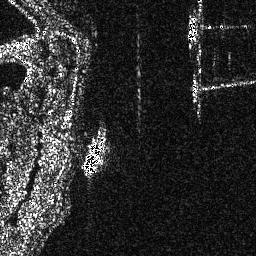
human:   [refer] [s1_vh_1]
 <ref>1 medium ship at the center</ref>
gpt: <box>[[31, 48, 42, 68, 0]]</box>